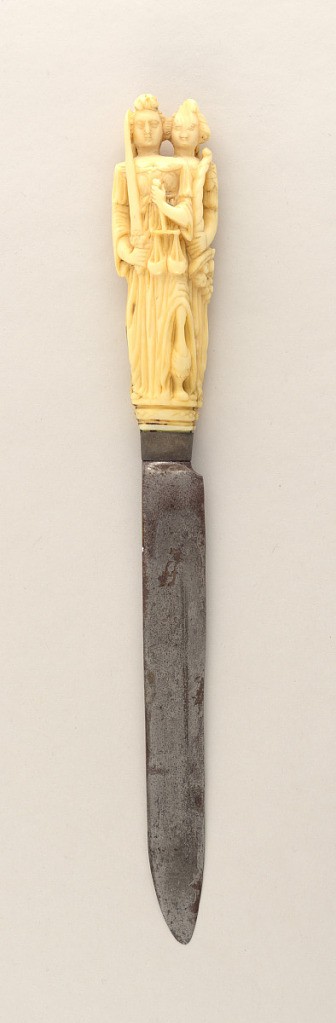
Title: Knife
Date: ca. 1680–1700
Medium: ivory, steel, silver
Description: Blade straight-sided, upper edge curved towards the point. Plain ferrule, oval in section. Carved ivory handle: two women in costume standing in front of each other, one holding a sword and a scale (Justice), and showing one of her booted legs beneath her dress. The other woman is holding a cornucopia in one hand and a sheaf of corn (?) in the other, attributions of Abundance.